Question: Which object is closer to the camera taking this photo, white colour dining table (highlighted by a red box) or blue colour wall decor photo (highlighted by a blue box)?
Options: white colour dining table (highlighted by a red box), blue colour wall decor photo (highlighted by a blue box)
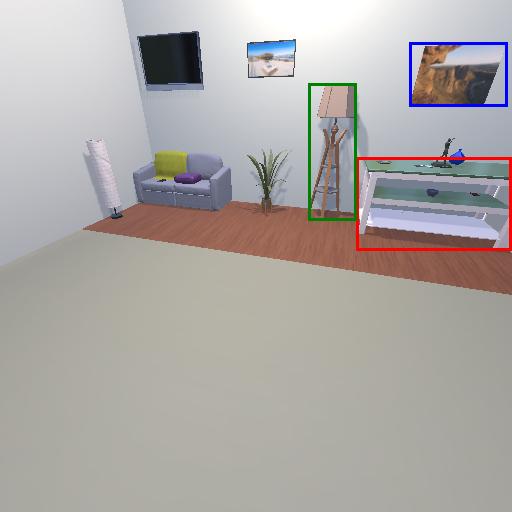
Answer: white colour dining table (highlighted by a red box)